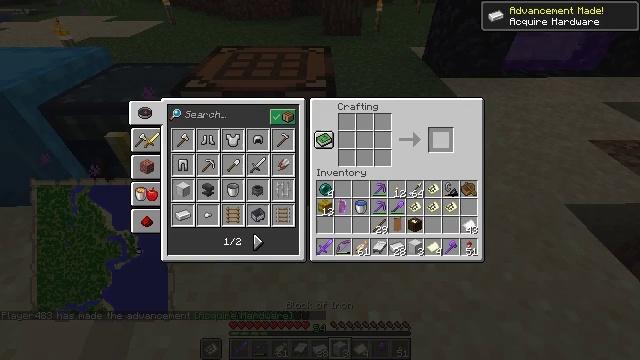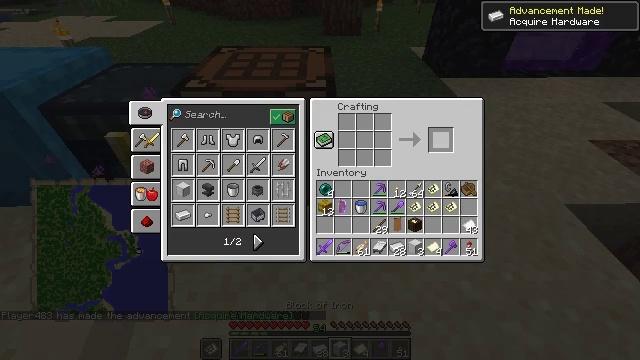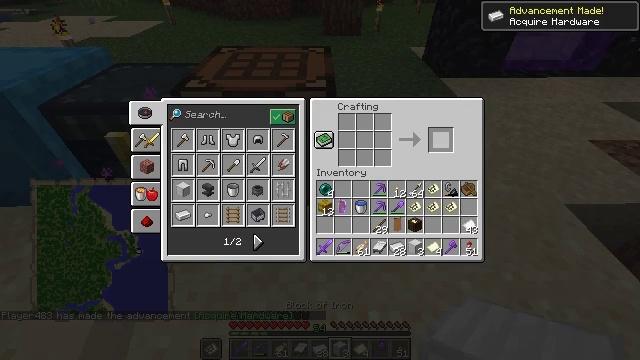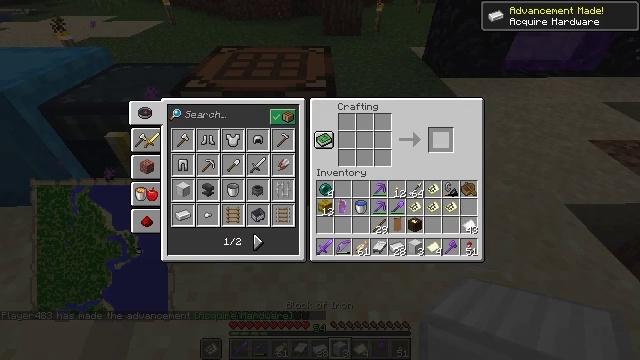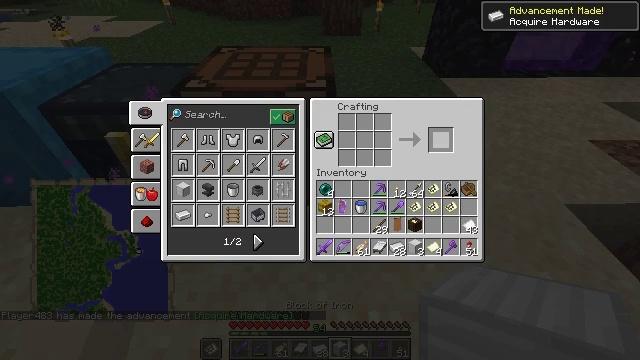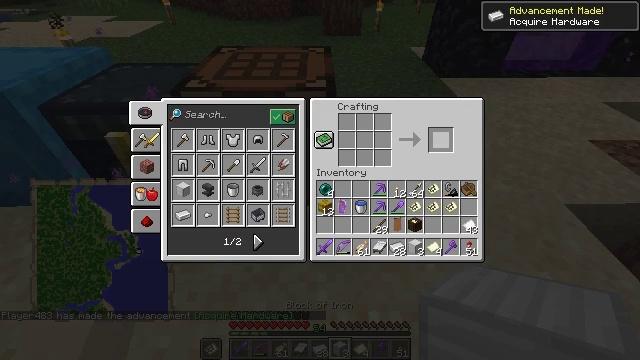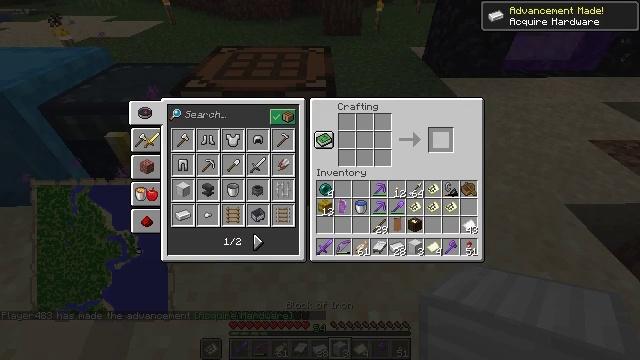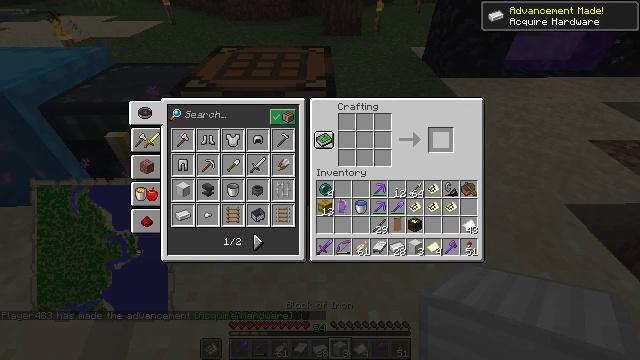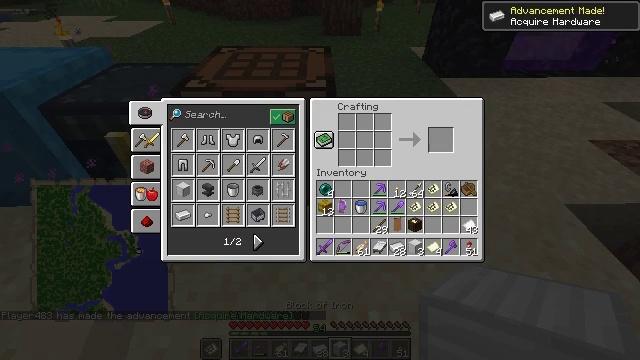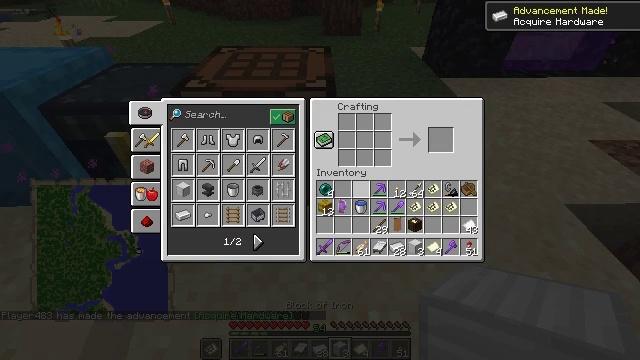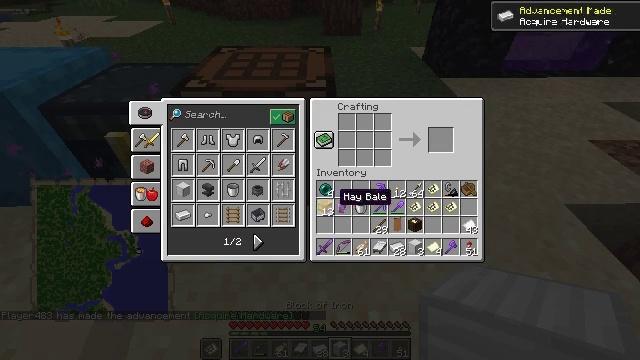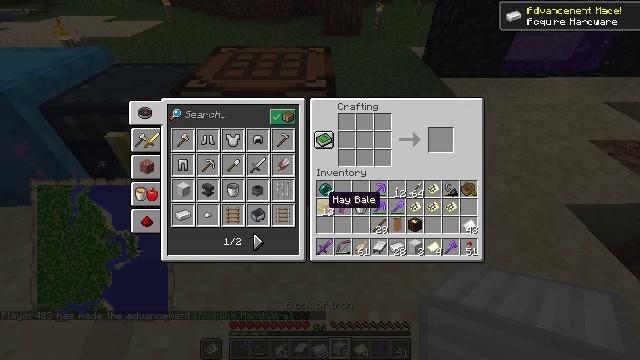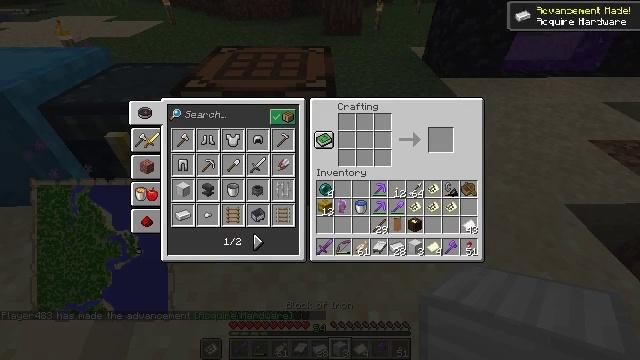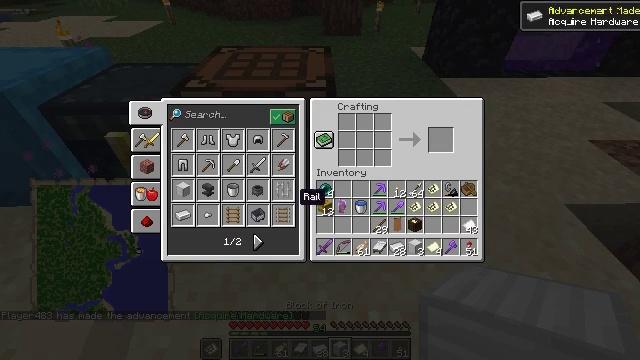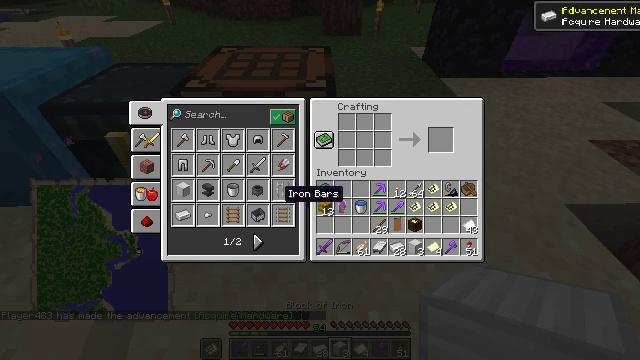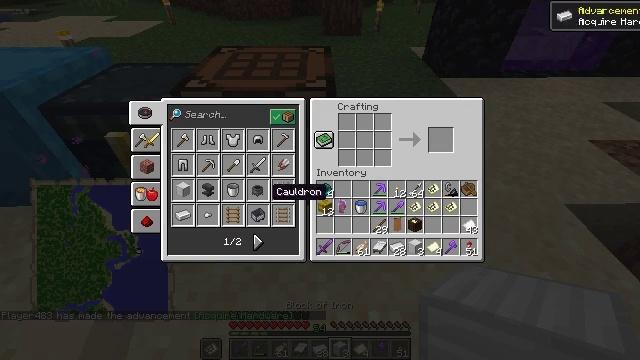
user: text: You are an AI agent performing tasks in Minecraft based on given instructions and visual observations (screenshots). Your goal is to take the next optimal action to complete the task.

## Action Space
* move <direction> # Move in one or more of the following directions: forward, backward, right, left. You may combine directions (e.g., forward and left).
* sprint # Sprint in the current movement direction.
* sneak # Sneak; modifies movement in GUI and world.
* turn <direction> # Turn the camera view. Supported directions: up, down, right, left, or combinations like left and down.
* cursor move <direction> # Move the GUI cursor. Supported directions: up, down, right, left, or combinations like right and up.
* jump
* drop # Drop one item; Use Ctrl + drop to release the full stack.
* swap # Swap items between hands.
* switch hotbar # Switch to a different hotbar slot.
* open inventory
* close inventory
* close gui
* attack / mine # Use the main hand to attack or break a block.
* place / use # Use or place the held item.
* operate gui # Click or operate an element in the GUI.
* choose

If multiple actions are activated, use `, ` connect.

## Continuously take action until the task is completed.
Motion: motion action
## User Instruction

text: Make an anvil using three iron blocks and four iron ingots.
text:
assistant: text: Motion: sneak, attack / mine
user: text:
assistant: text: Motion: sneak, attack / mine
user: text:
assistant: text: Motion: sneak, attack / mine
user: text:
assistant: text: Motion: sneak, attack / mine
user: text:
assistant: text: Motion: sneak
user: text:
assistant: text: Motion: sneak
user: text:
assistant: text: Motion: sneak
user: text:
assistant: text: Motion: turn left and down
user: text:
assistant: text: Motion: turn left and down
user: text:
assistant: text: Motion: turn left and down
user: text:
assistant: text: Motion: turn left
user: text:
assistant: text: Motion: turn left
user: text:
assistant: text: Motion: turn left
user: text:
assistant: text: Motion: turn left
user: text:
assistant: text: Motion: turn left
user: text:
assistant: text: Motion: turn left and up
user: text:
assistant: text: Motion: turn left
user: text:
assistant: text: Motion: turn left
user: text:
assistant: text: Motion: no_op
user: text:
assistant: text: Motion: turn left
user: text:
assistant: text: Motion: no_op
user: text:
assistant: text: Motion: no_op
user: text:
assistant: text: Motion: no_op
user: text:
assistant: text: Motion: no_op
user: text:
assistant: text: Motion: attack / mine
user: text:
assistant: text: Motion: attack / mine
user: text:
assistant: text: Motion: turn right
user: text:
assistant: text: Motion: turn right
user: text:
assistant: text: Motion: turn right and up
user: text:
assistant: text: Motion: turn right and up